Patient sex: M
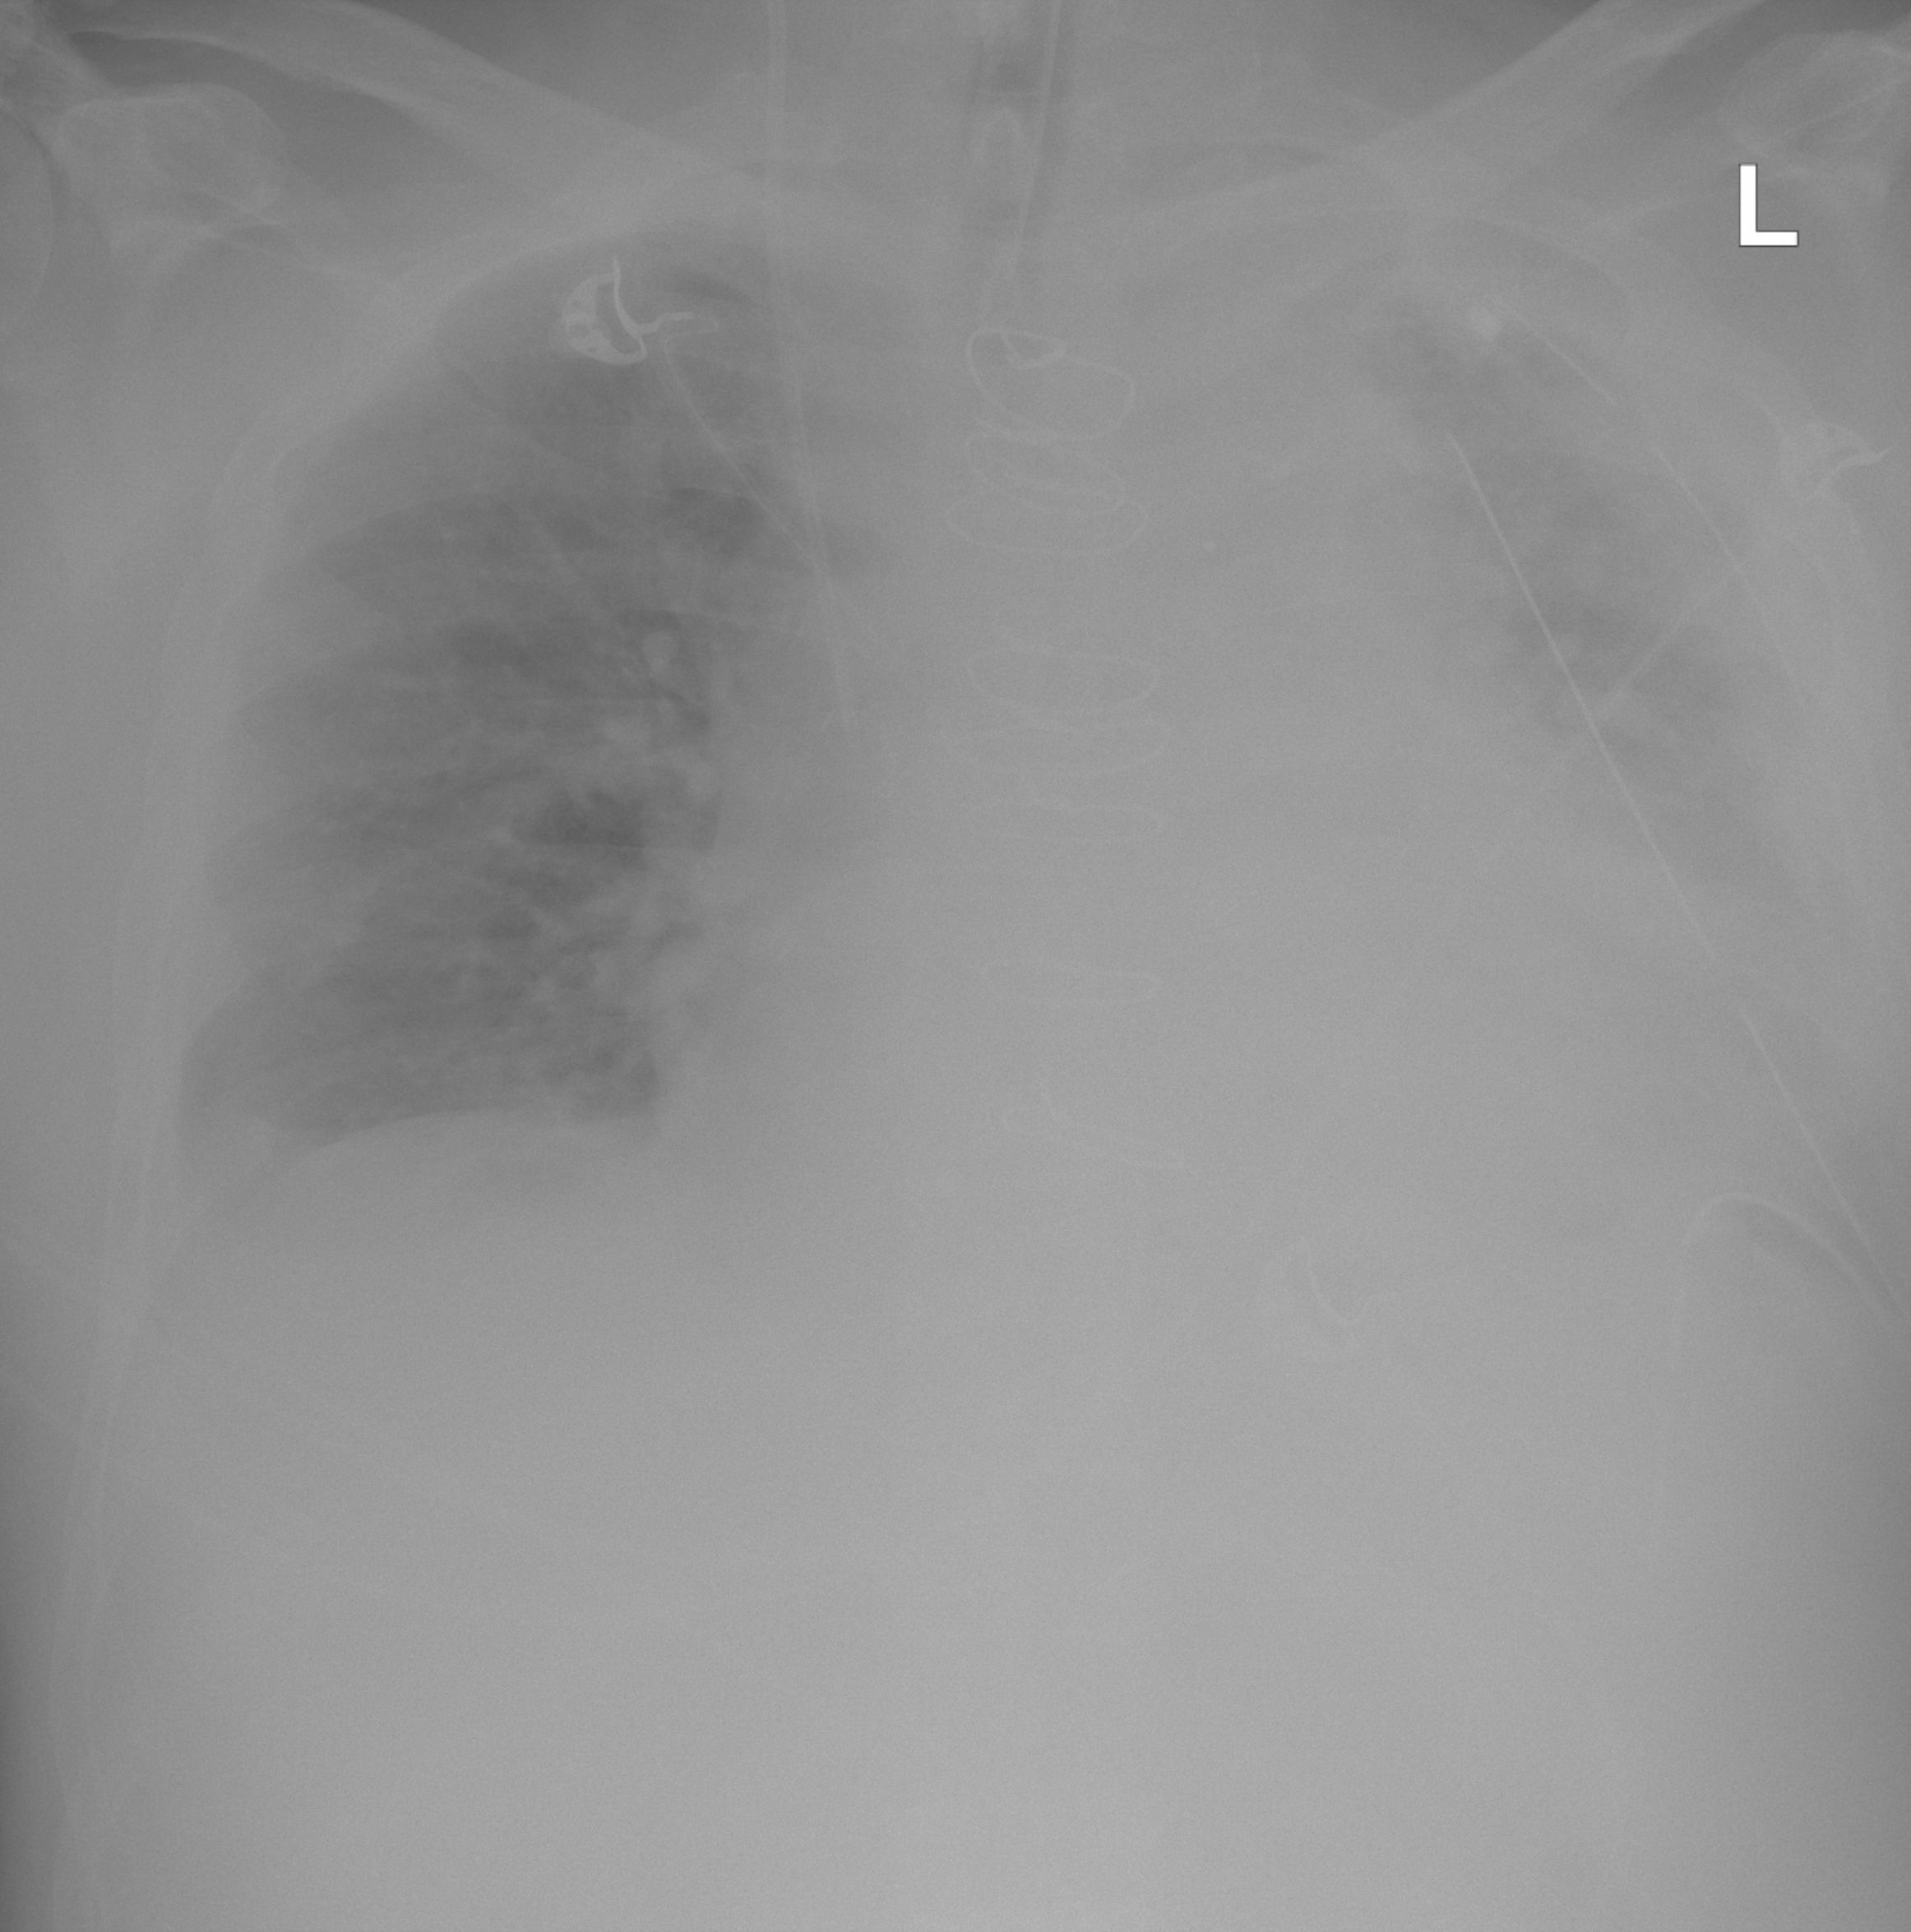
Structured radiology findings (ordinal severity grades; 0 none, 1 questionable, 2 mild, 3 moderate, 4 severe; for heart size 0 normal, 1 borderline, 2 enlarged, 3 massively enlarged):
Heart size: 2
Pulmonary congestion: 2
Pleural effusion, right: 1
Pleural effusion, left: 3
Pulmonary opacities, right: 0
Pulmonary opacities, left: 2
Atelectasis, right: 1
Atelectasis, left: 2